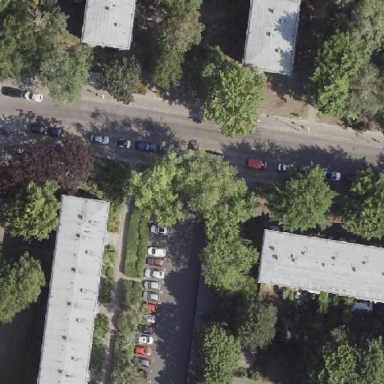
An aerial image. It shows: Street side parking area.